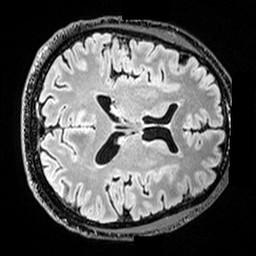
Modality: T2w
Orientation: axial
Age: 35
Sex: male
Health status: healthy
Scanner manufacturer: siemens
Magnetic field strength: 3 T
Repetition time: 5 s
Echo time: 0.397 s